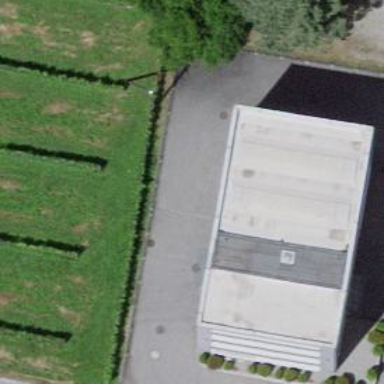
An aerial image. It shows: Commercial building.